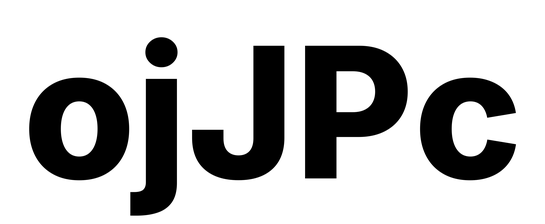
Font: Inter_ExtraBold